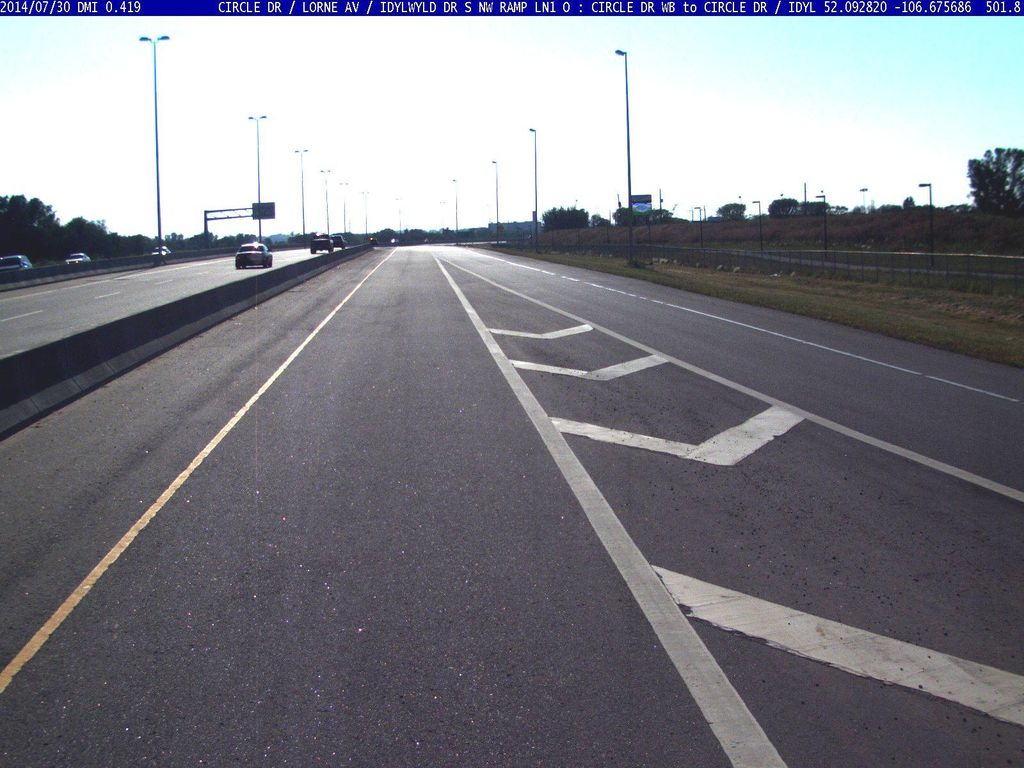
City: saskatoon